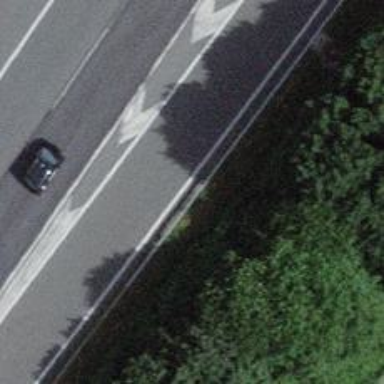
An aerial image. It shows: Asphalt motorway link.